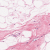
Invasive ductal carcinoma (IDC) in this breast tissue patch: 0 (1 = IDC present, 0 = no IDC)